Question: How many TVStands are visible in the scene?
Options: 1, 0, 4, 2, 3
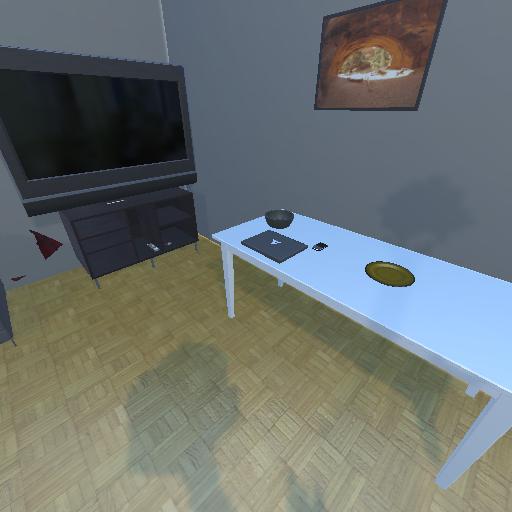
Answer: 1